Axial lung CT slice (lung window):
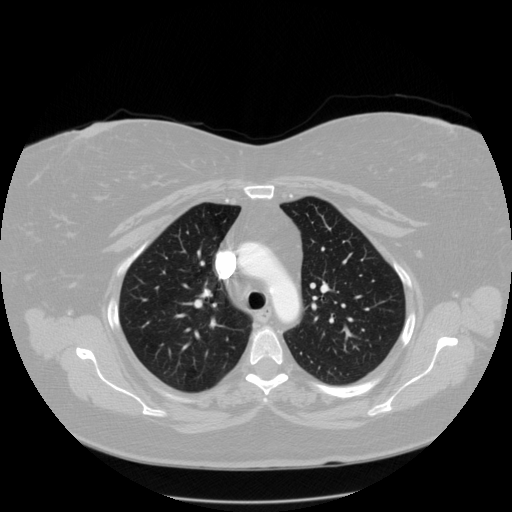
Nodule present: no